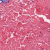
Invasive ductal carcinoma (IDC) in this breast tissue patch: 0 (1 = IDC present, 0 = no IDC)